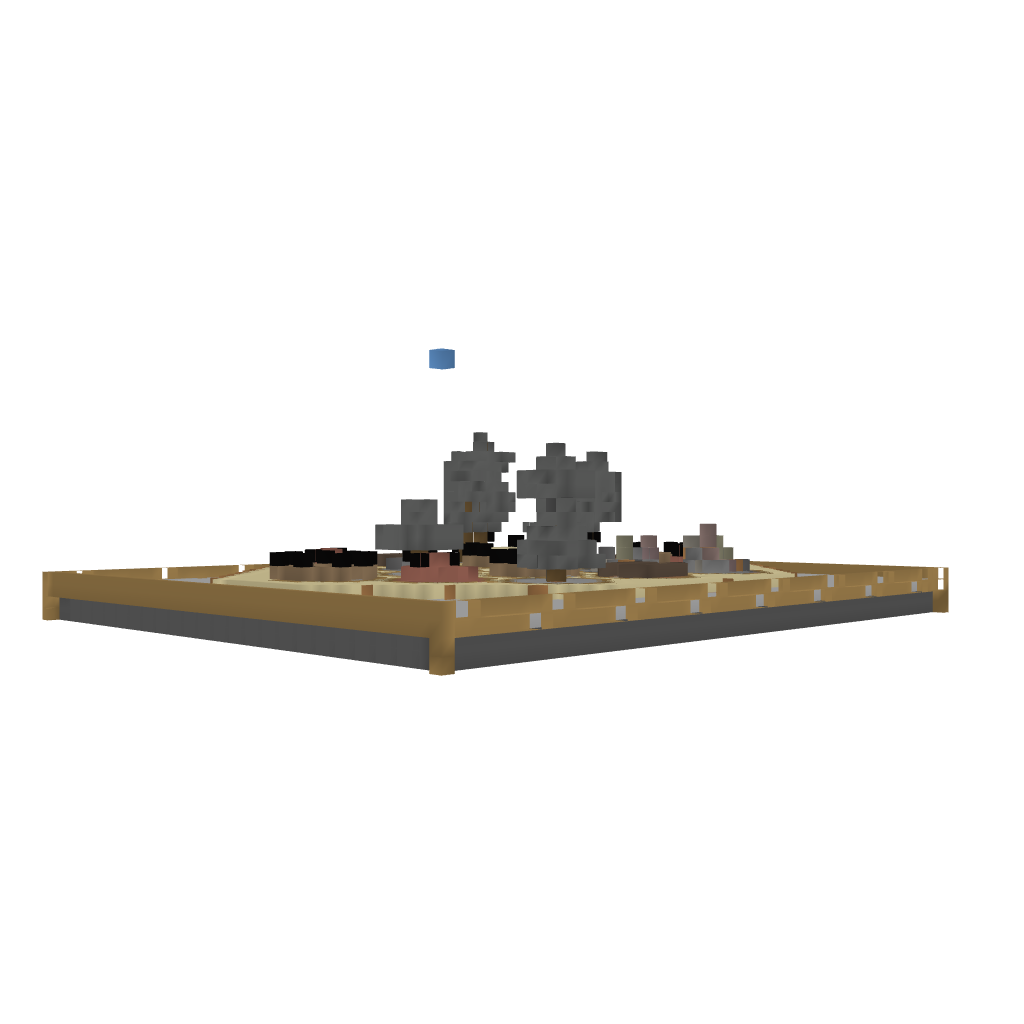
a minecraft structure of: Mini Catan Board Mine Craft Style